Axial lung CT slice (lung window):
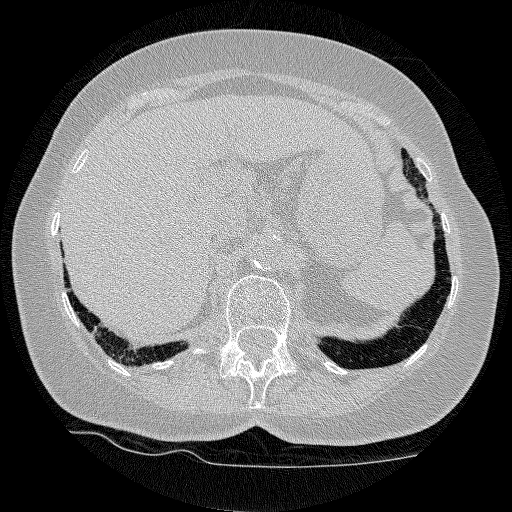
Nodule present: no